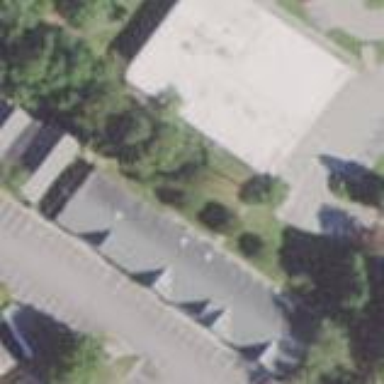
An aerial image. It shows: Clinic building providing healthcare services.